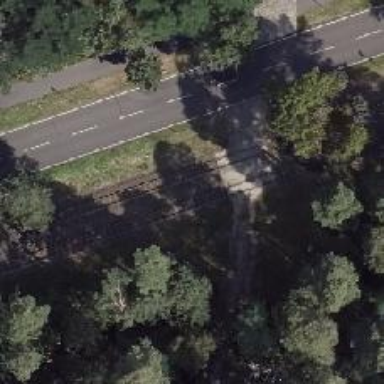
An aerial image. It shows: Tram crossing on the railway.